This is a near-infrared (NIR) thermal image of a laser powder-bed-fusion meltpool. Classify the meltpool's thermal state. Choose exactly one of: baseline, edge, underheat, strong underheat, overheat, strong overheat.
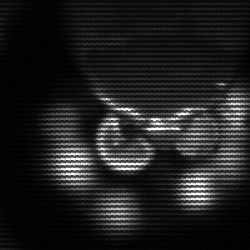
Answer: baseline